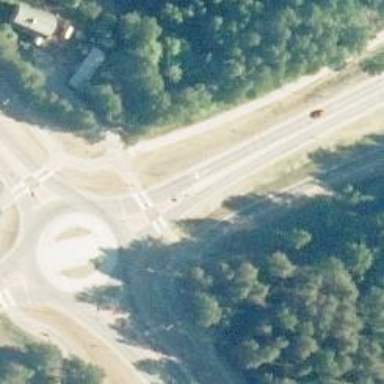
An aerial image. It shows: Asphalt path with crossing.